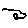
Label: car